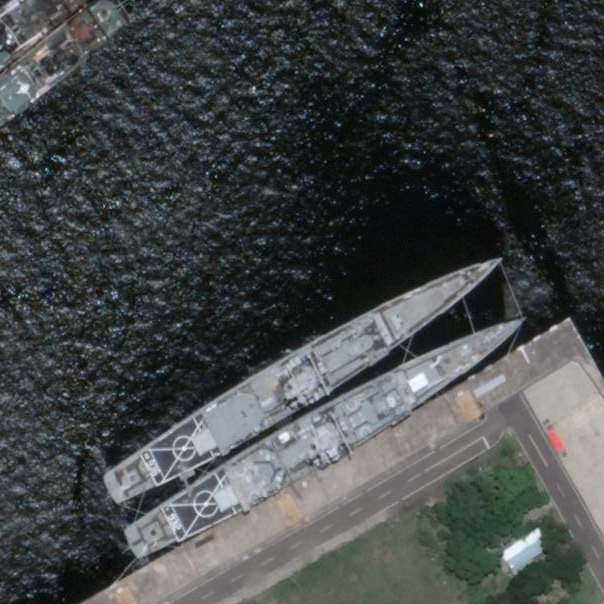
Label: cruiser